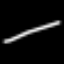
Label: line